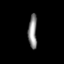
Tissue: lung
Cell type: Endothelial cells
Senescence score: 0.6347
Nuclear area (px): 290
Mean DAPI intensity: 138.559